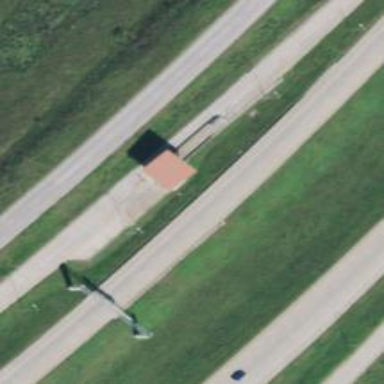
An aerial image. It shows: Toll gantry on the road.